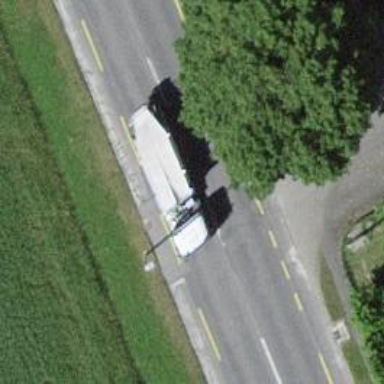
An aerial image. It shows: Asphalt secondary road with dedicated lane for cyclists on both sides.